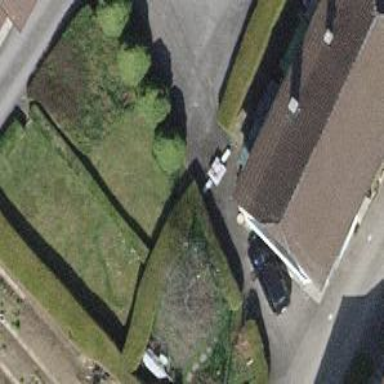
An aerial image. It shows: Hedge barrier.